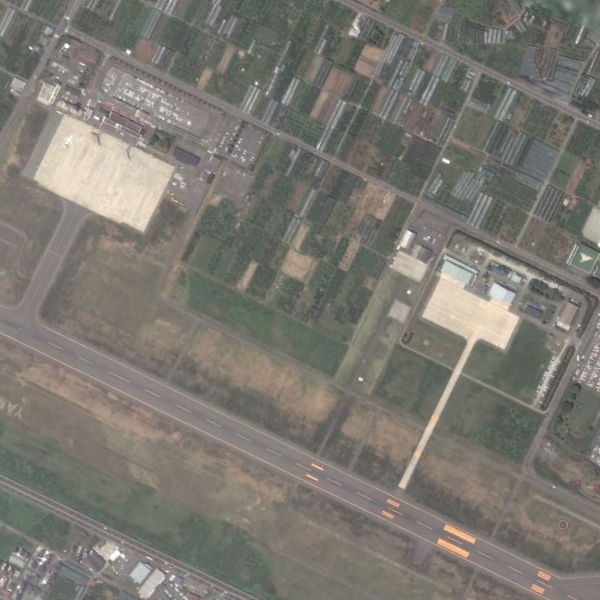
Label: Airport